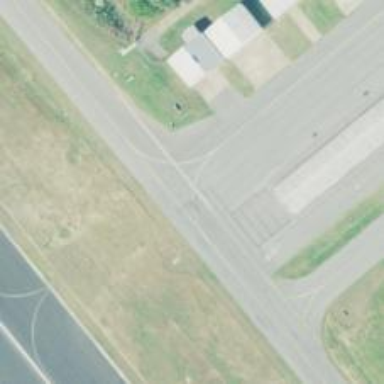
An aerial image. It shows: View of taxiway at the airport.